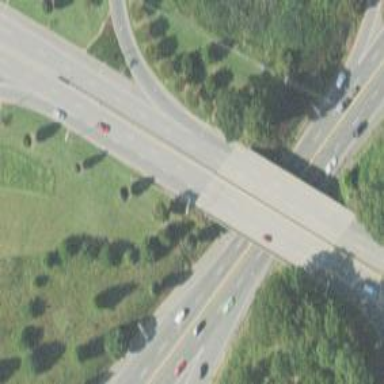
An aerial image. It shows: Trunk highway with bridge.